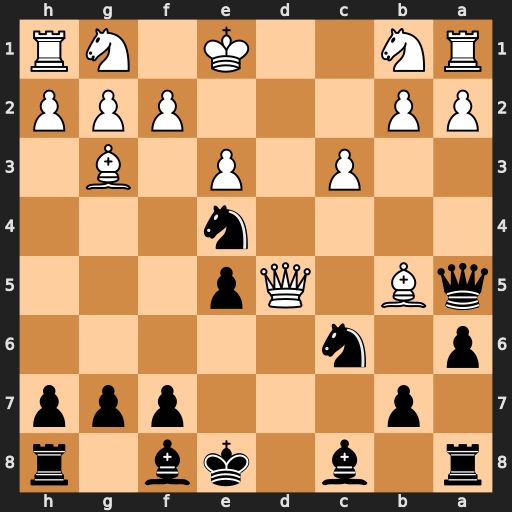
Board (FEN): r1b1kb1r/1p3ppp/p1n5/qB1Qp3/4n3/2P1P1B1/PP3PPP/RN2K1NR
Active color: b
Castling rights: KQkq
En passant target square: -
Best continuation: Qxb5 Qxb5 axb5